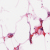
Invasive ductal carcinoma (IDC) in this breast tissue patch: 0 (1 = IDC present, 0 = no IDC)